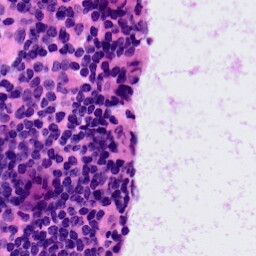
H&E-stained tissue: LymphNode